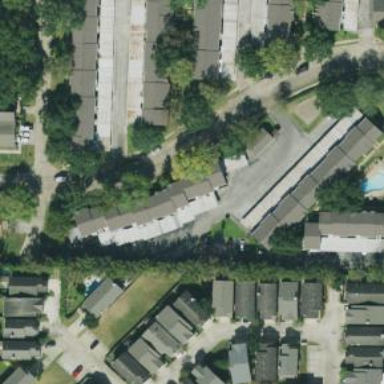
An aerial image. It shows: Residential area consisting of condominiums.